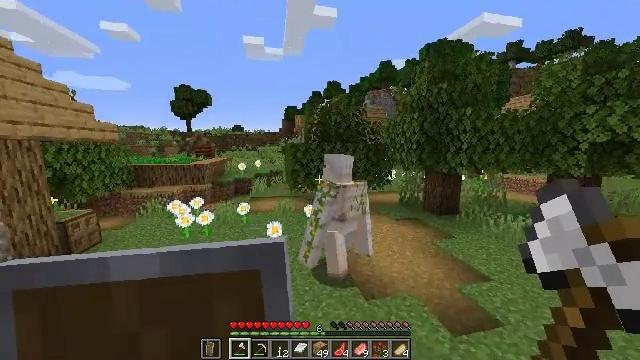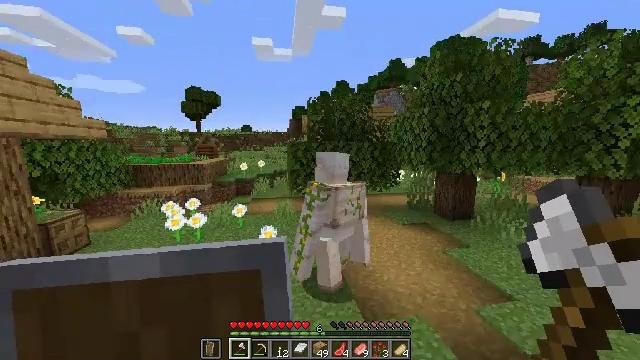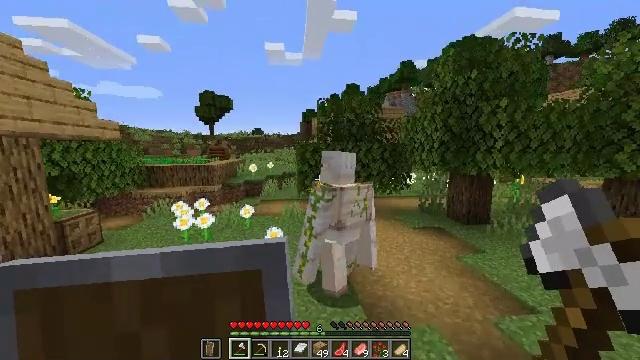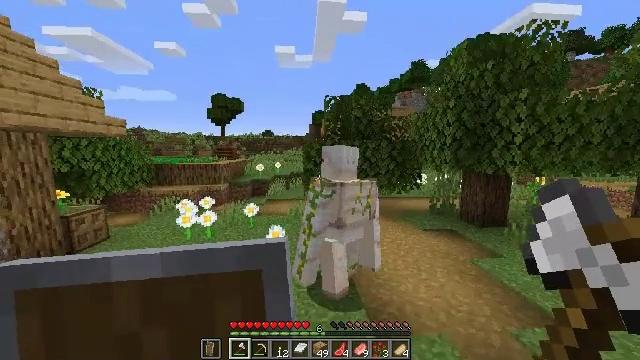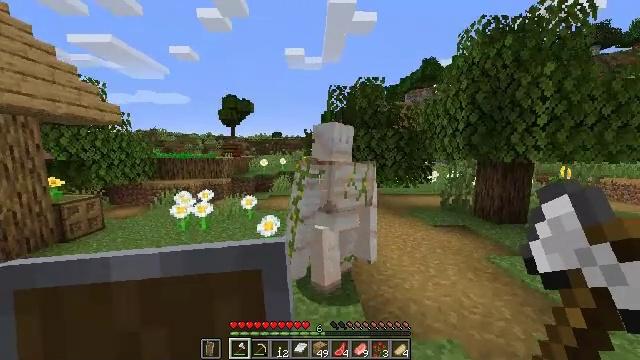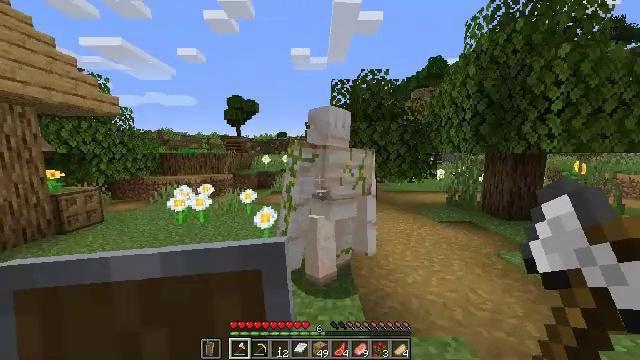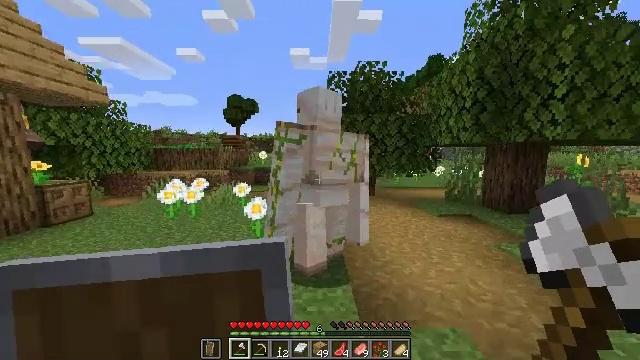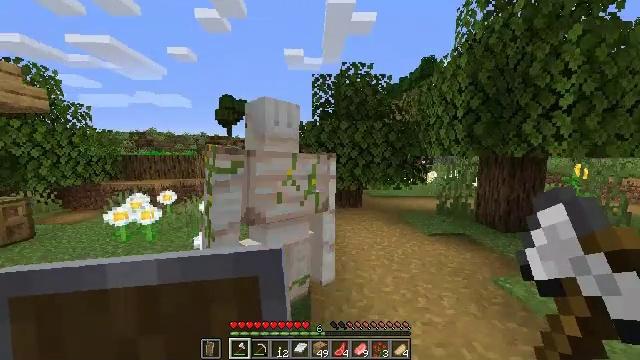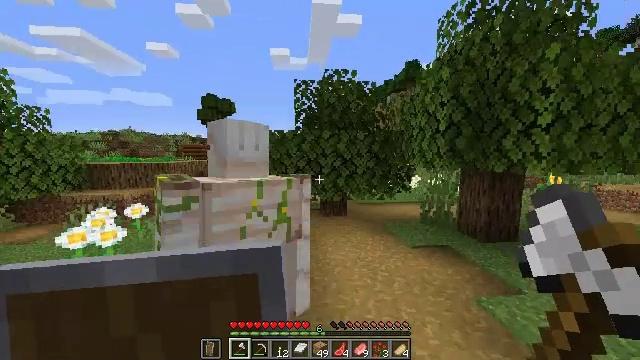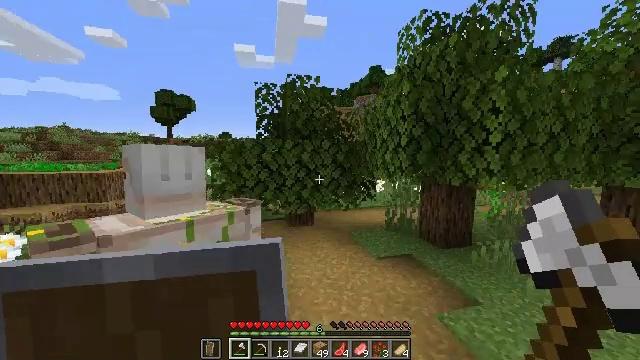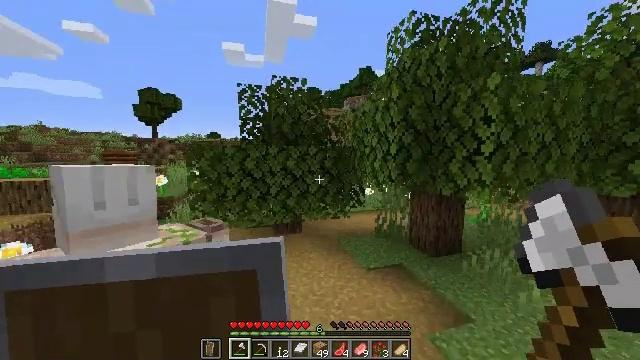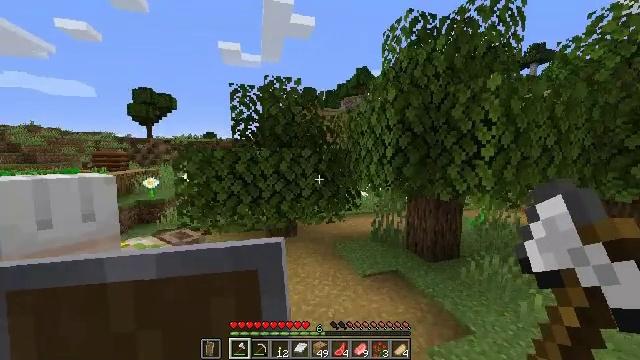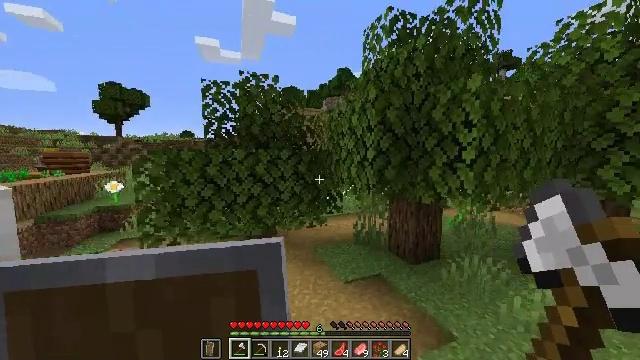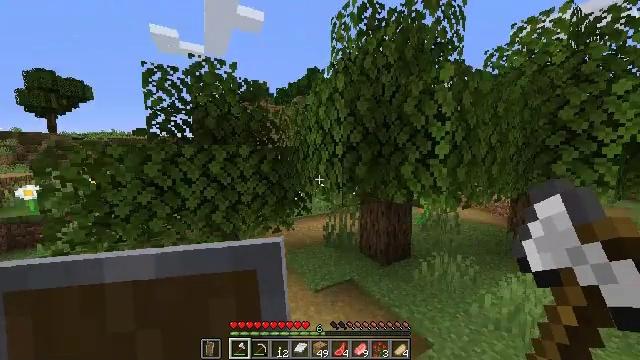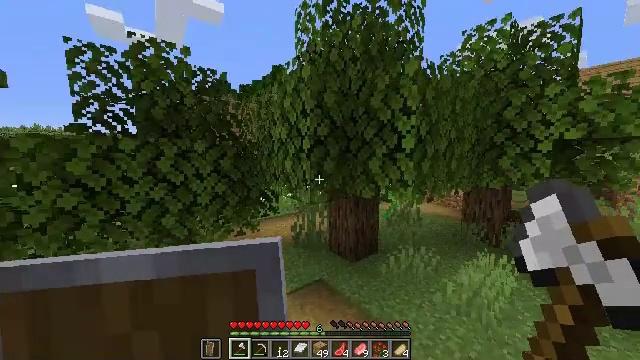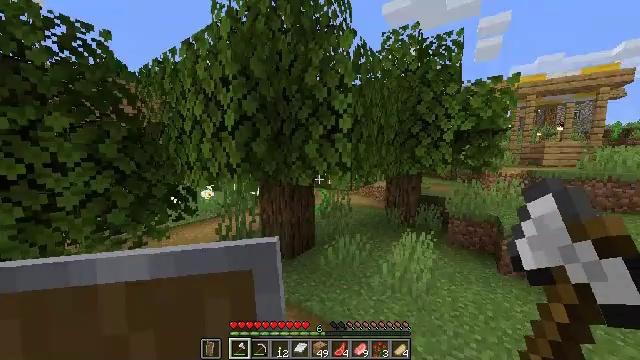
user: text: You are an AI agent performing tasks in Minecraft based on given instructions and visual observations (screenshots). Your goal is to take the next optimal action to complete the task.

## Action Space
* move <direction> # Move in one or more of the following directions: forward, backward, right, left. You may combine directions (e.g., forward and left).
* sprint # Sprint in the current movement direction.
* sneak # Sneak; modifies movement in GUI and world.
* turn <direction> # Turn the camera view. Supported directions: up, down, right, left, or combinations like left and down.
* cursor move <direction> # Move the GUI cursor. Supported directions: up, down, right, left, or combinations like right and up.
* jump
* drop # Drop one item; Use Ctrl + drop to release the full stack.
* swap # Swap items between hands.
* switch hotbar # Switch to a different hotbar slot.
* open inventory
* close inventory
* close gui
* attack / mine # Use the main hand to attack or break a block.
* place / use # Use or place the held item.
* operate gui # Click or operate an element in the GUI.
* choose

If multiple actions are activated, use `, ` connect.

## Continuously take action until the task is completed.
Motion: motion action
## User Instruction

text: Attack the barrel to gather it.
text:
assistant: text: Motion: move forward and move right, sprint, turn left, jump
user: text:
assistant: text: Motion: move forward and move right, sprint, turn left, jump
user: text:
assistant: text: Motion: move forward and move right, sprint, turn left, jump
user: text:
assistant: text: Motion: move forward and move right, sprint, turn left, jump
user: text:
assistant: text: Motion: move forward and move right, sprint, turn left, jump
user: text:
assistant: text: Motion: move forward and move right, sprint, jump
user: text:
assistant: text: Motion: move forward and move right, sprint, turn right, jump
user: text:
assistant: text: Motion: move forward and move right, sprint, turn right, jump
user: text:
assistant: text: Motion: move forward and move right, sprint, turn right, jump
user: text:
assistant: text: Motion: move forward and move right, sprint, turn right, jump
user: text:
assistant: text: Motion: move forward and move right, sprint, jump
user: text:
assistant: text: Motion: move forward, sprint, turn right, jump
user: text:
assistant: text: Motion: move forward, sprint, turn right, jump
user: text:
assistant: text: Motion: move forward, sprint, turn right, jump
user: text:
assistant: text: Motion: move forward, sprint, turn right
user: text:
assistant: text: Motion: move forward, sprint, turn right
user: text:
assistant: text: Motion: move forward, sprint, turn right
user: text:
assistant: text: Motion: move forward, sprint, turn right
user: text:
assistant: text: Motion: move forward, sprint
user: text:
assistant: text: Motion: move forward, sprint
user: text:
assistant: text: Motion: move forward, sprint
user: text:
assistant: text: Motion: move forward, sprint
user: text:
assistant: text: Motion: move forward, sprint, turn left
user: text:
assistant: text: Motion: move forward, sprint, turn left
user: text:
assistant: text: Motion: move forward, sprint, turn left
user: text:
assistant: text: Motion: move forward, sprint, turn left
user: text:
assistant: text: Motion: move forward, sprint, turn left
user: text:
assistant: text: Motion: move forward, sprint, turn left
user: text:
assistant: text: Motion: move forward, sprint
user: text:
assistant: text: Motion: move forward, sprint